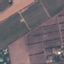
Land use / land cover class: PermanentCrop